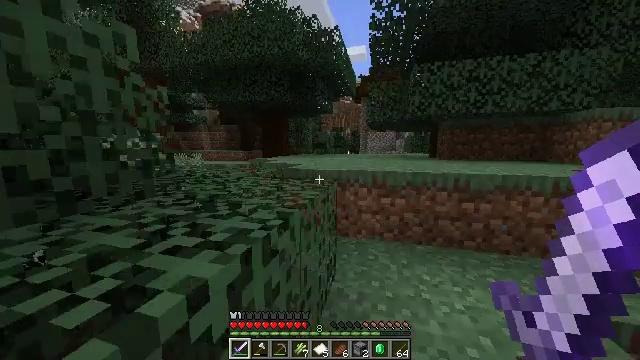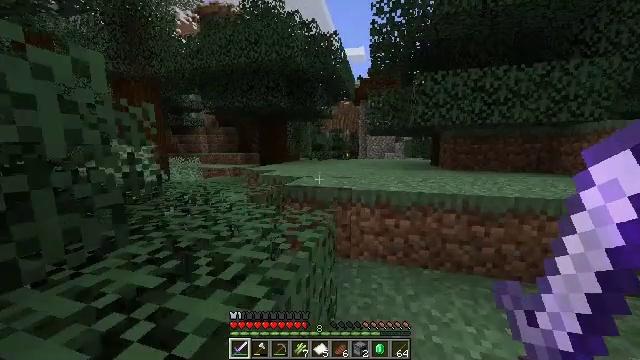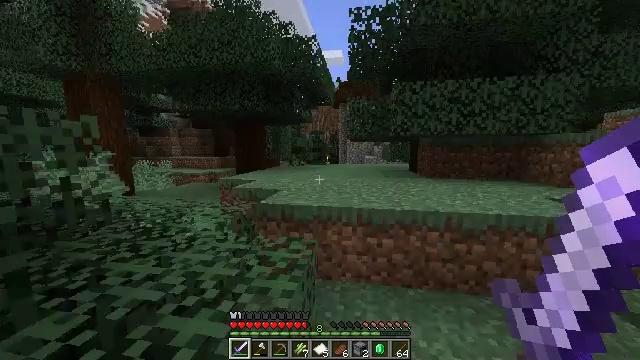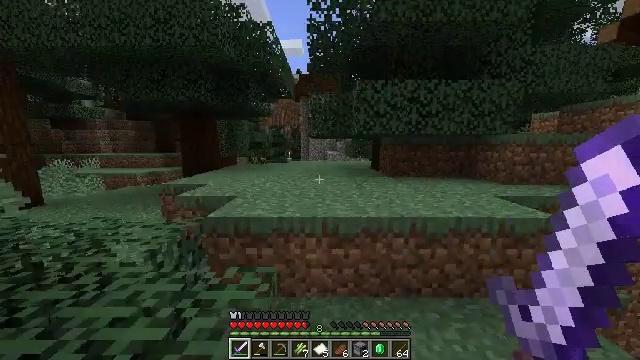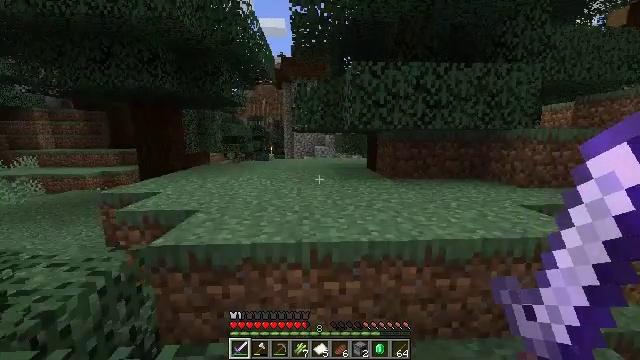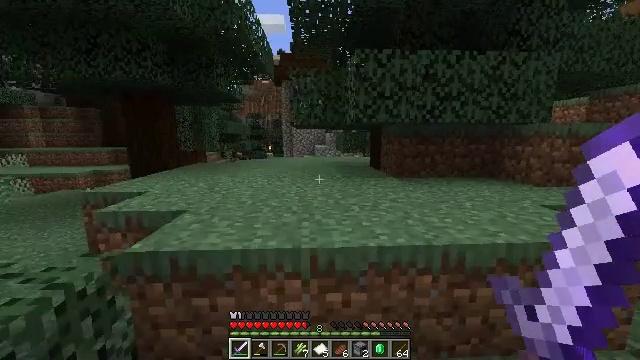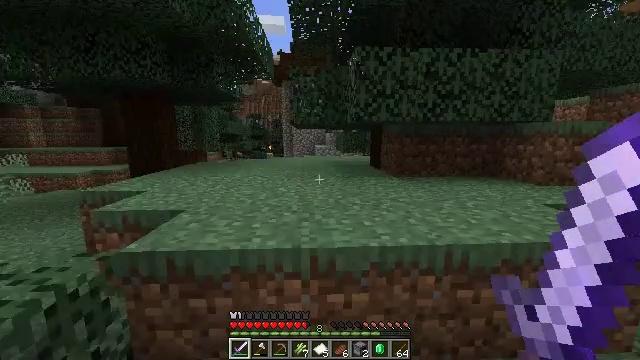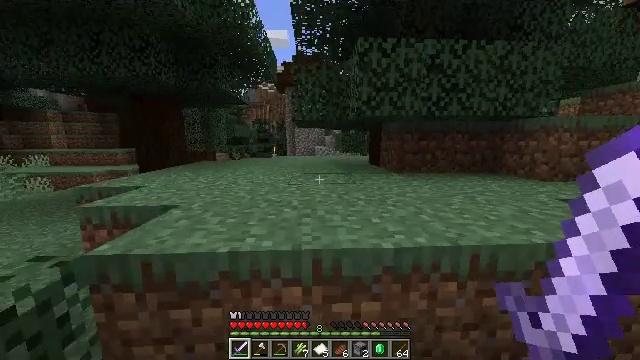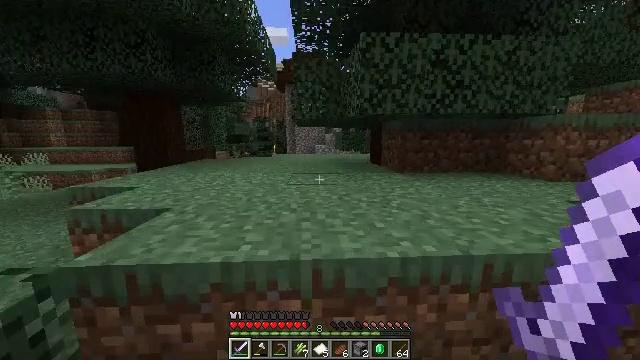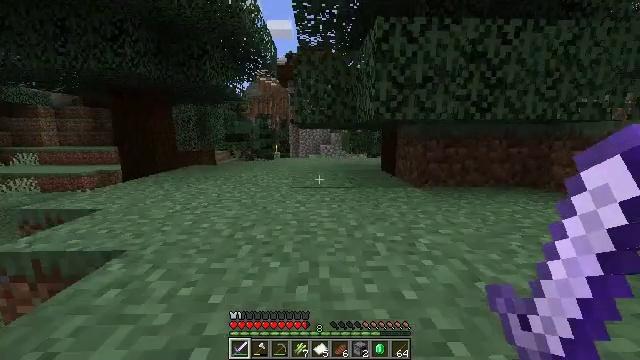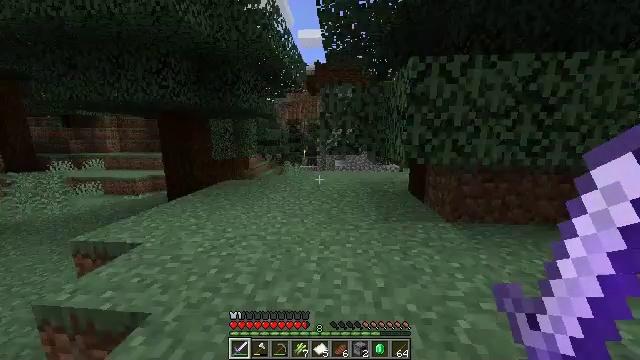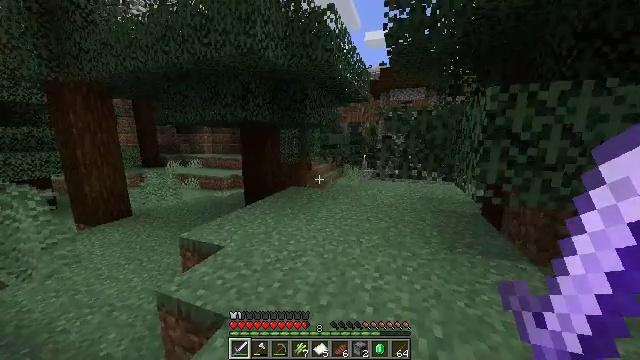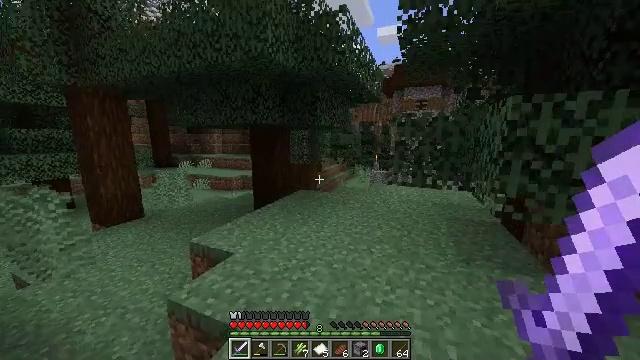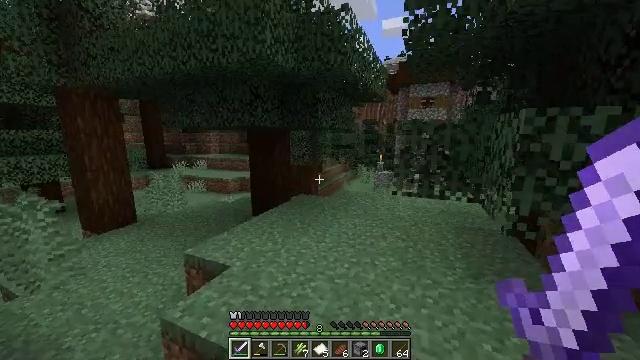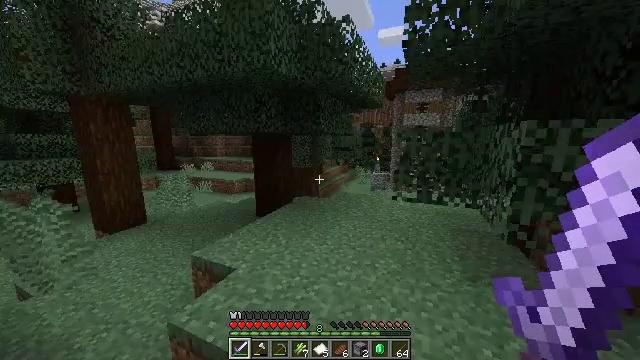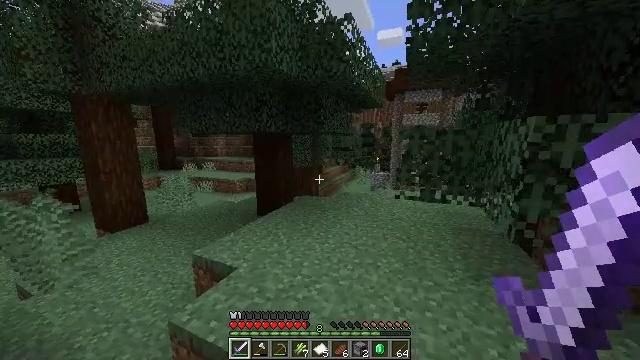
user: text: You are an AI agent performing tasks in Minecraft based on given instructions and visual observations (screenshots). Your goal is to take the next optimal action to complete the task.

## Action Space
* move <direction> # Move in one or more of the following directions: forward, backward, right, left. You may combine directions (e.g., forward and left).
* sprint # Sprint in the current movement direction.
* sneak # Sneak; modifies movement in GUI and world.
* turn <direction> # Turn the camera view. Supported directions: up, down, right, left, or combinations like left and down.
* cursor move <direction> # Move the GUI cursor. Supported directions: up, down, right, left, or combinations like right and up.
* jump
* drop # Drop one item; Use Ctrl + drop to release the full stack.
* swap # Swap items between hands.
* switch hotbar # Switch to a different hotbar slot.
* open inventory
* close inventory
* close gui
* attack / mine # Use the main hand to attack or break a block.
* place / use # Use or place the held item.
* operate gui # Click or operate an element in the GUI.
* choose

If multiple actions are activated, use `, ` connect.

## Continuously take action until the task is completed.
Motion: motion action
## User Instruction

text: Break the glass pane to collect it.
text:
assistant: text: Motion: move forward, sprint, jump
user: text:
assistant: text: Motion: move forward, sprint, turn right, jump
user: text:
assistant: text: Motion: move forward, sprint, turn right and down, jump
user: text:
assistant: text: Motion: move forward, sprint, turn right, jump
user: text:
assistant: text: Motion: move forward, sprint, jump
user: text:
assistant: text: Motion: move forward, sprint, jump
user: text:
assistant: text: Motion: move forward, sprint, jump
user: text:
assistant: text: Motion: move forward, sprint, jump
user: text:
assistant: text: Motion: move forward, sprint, turn left, jump
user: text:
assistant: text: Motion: move forward, sprint, turn left, jump
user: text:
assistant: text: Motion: move forward, sprint, turn left, jump
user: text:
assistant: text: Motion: move forward, sprint, turn left, jump
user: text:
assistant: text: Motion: move forward and move left, sprint, jump
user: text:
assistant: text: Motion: move forward and move left, sprint, jump
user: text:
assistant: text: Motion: move forward and move left, sprint, jump
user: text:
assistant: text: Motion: move forward, sprint, jump
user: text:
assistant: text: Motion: move forward, sprint, jump
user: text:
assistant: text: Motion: move forward, sprint, jump
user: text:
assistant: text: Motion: move forward, sprint, jump
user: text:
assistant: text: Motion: move forward, sprint, turn right and down, jump
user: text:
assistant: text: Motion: move forward, sprint, turn right and down, jump
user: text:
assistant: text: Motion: move forward, sprint, turn right, jump
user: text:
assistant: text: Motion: move forward, sprint, turn right and down, jump
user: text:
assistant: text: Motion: move forward, sprint, turn right, jump
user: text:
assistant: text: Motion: move forward, sprint, turn right
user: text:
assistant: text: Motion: move forward, sprint, turn right
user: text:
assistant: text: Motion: move forward, sprint, turn right
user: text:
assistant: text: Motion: move forward, sprint, turn right
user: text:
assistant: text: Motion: move forward, sprint, turn right
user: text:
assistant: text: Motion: move forward, sprint, turn right